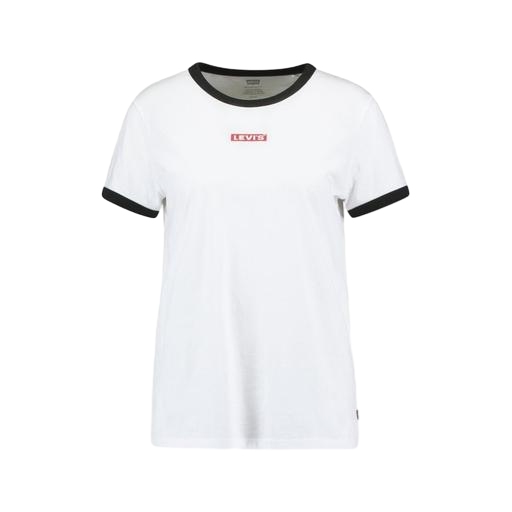
white classic ringer tee, white friend ringer tee, molly ringer tee, white background